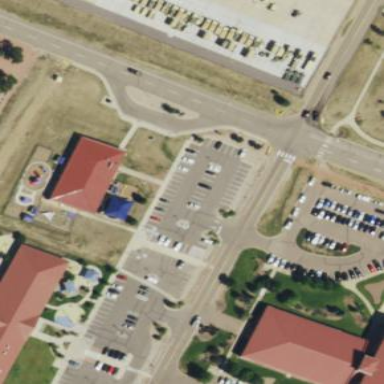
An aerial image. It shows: Parking area.